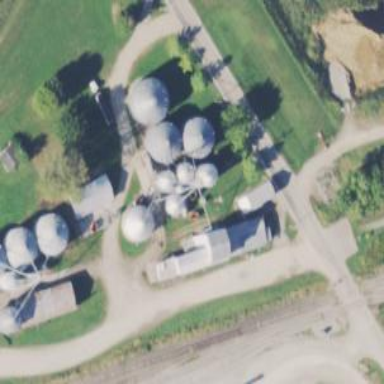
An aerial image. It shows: Silo.